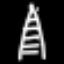
Label: The Eiffel Tower